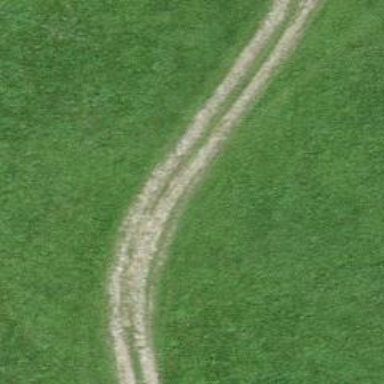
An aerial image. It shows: Track road with grade4 tracktype.